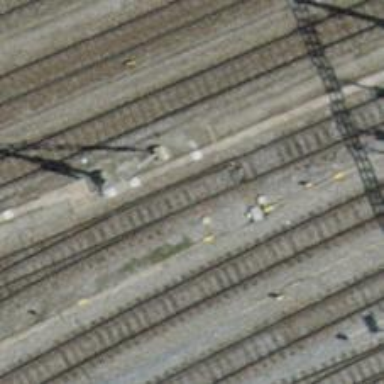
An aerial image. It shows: Railway switch with the turnout on the left side.